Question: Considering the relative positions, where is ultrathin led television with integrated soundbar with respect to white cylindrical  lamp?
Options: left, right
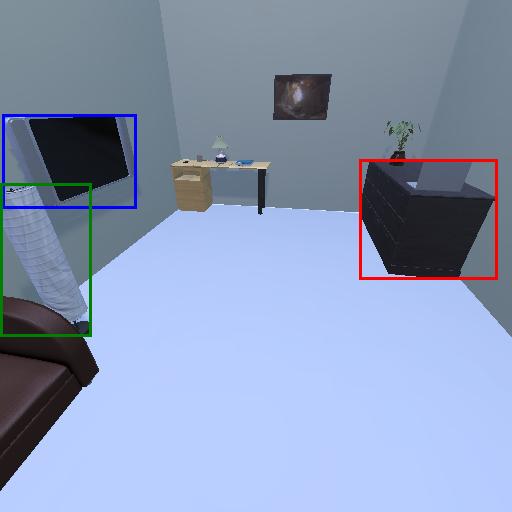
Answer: left